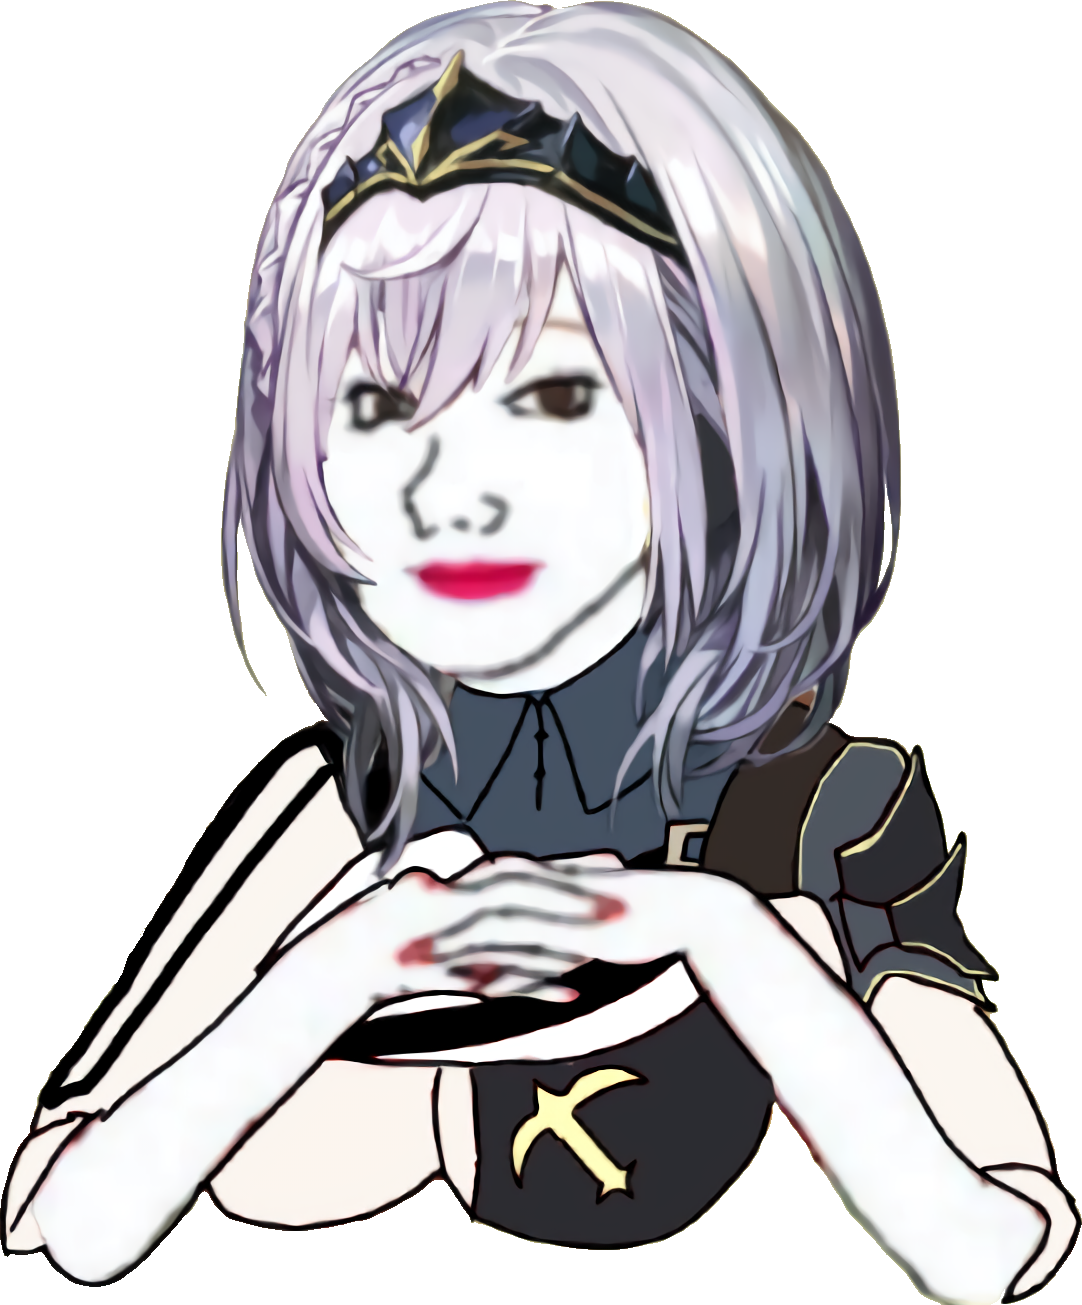
Label: 5_Abusive_Wife